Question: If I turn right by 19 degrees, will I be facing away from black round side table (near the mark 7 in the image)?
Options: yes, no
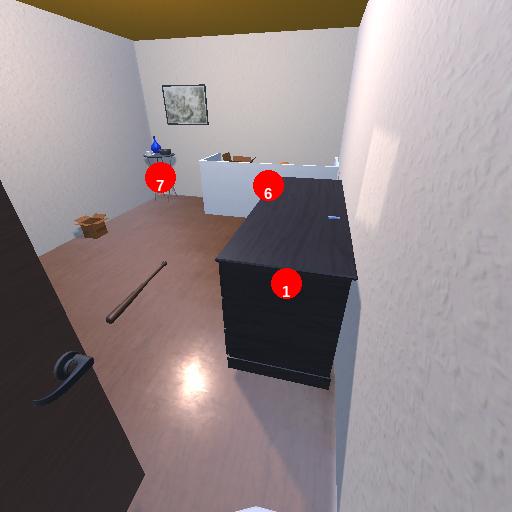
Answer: yes